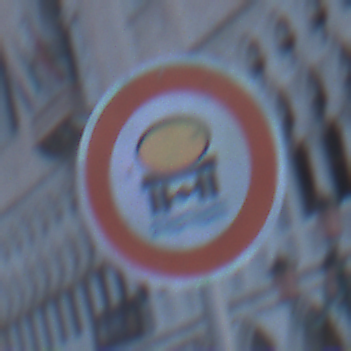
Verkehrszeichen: VerbotFahrzeugeWassergefaehrdenderLadung
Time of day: Dawn
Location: Outdoor (Urban)
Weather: Clear
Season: NotSpecified
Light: Natural